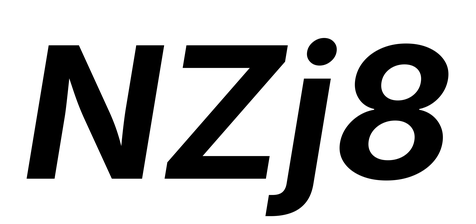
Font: Inter-Italic_Bold_Italic